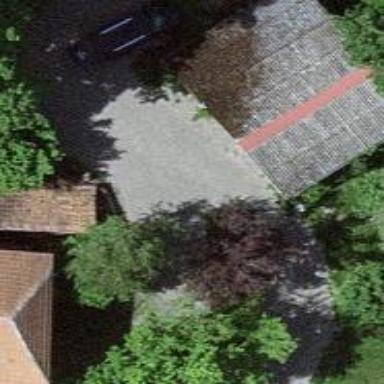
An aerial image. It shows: Shed building.